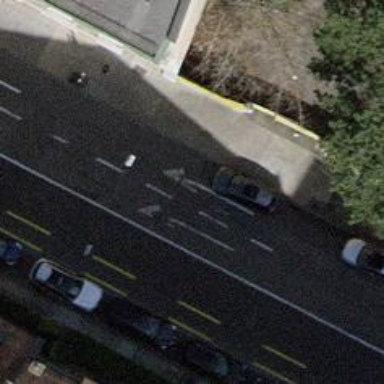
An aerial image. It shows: Secondary road with asphalt surface. There are sidewalks on both sides and cycle lane.